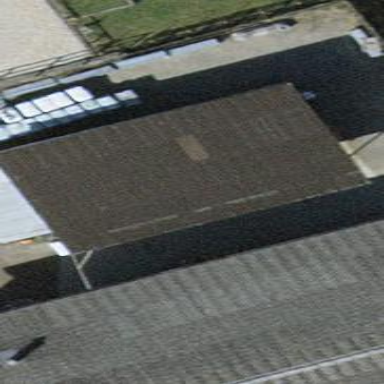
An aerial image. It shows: Industrial building.